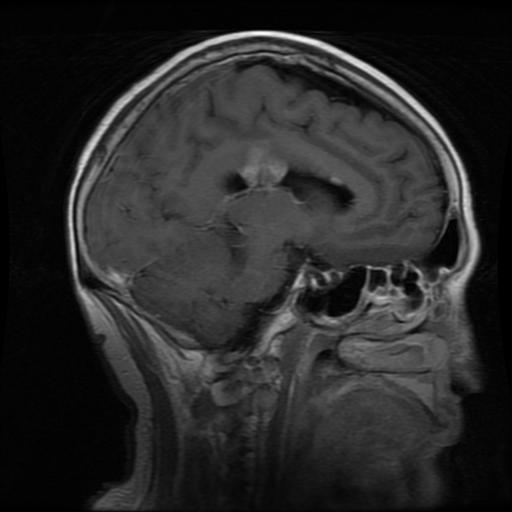
Label: glioma